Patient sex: M
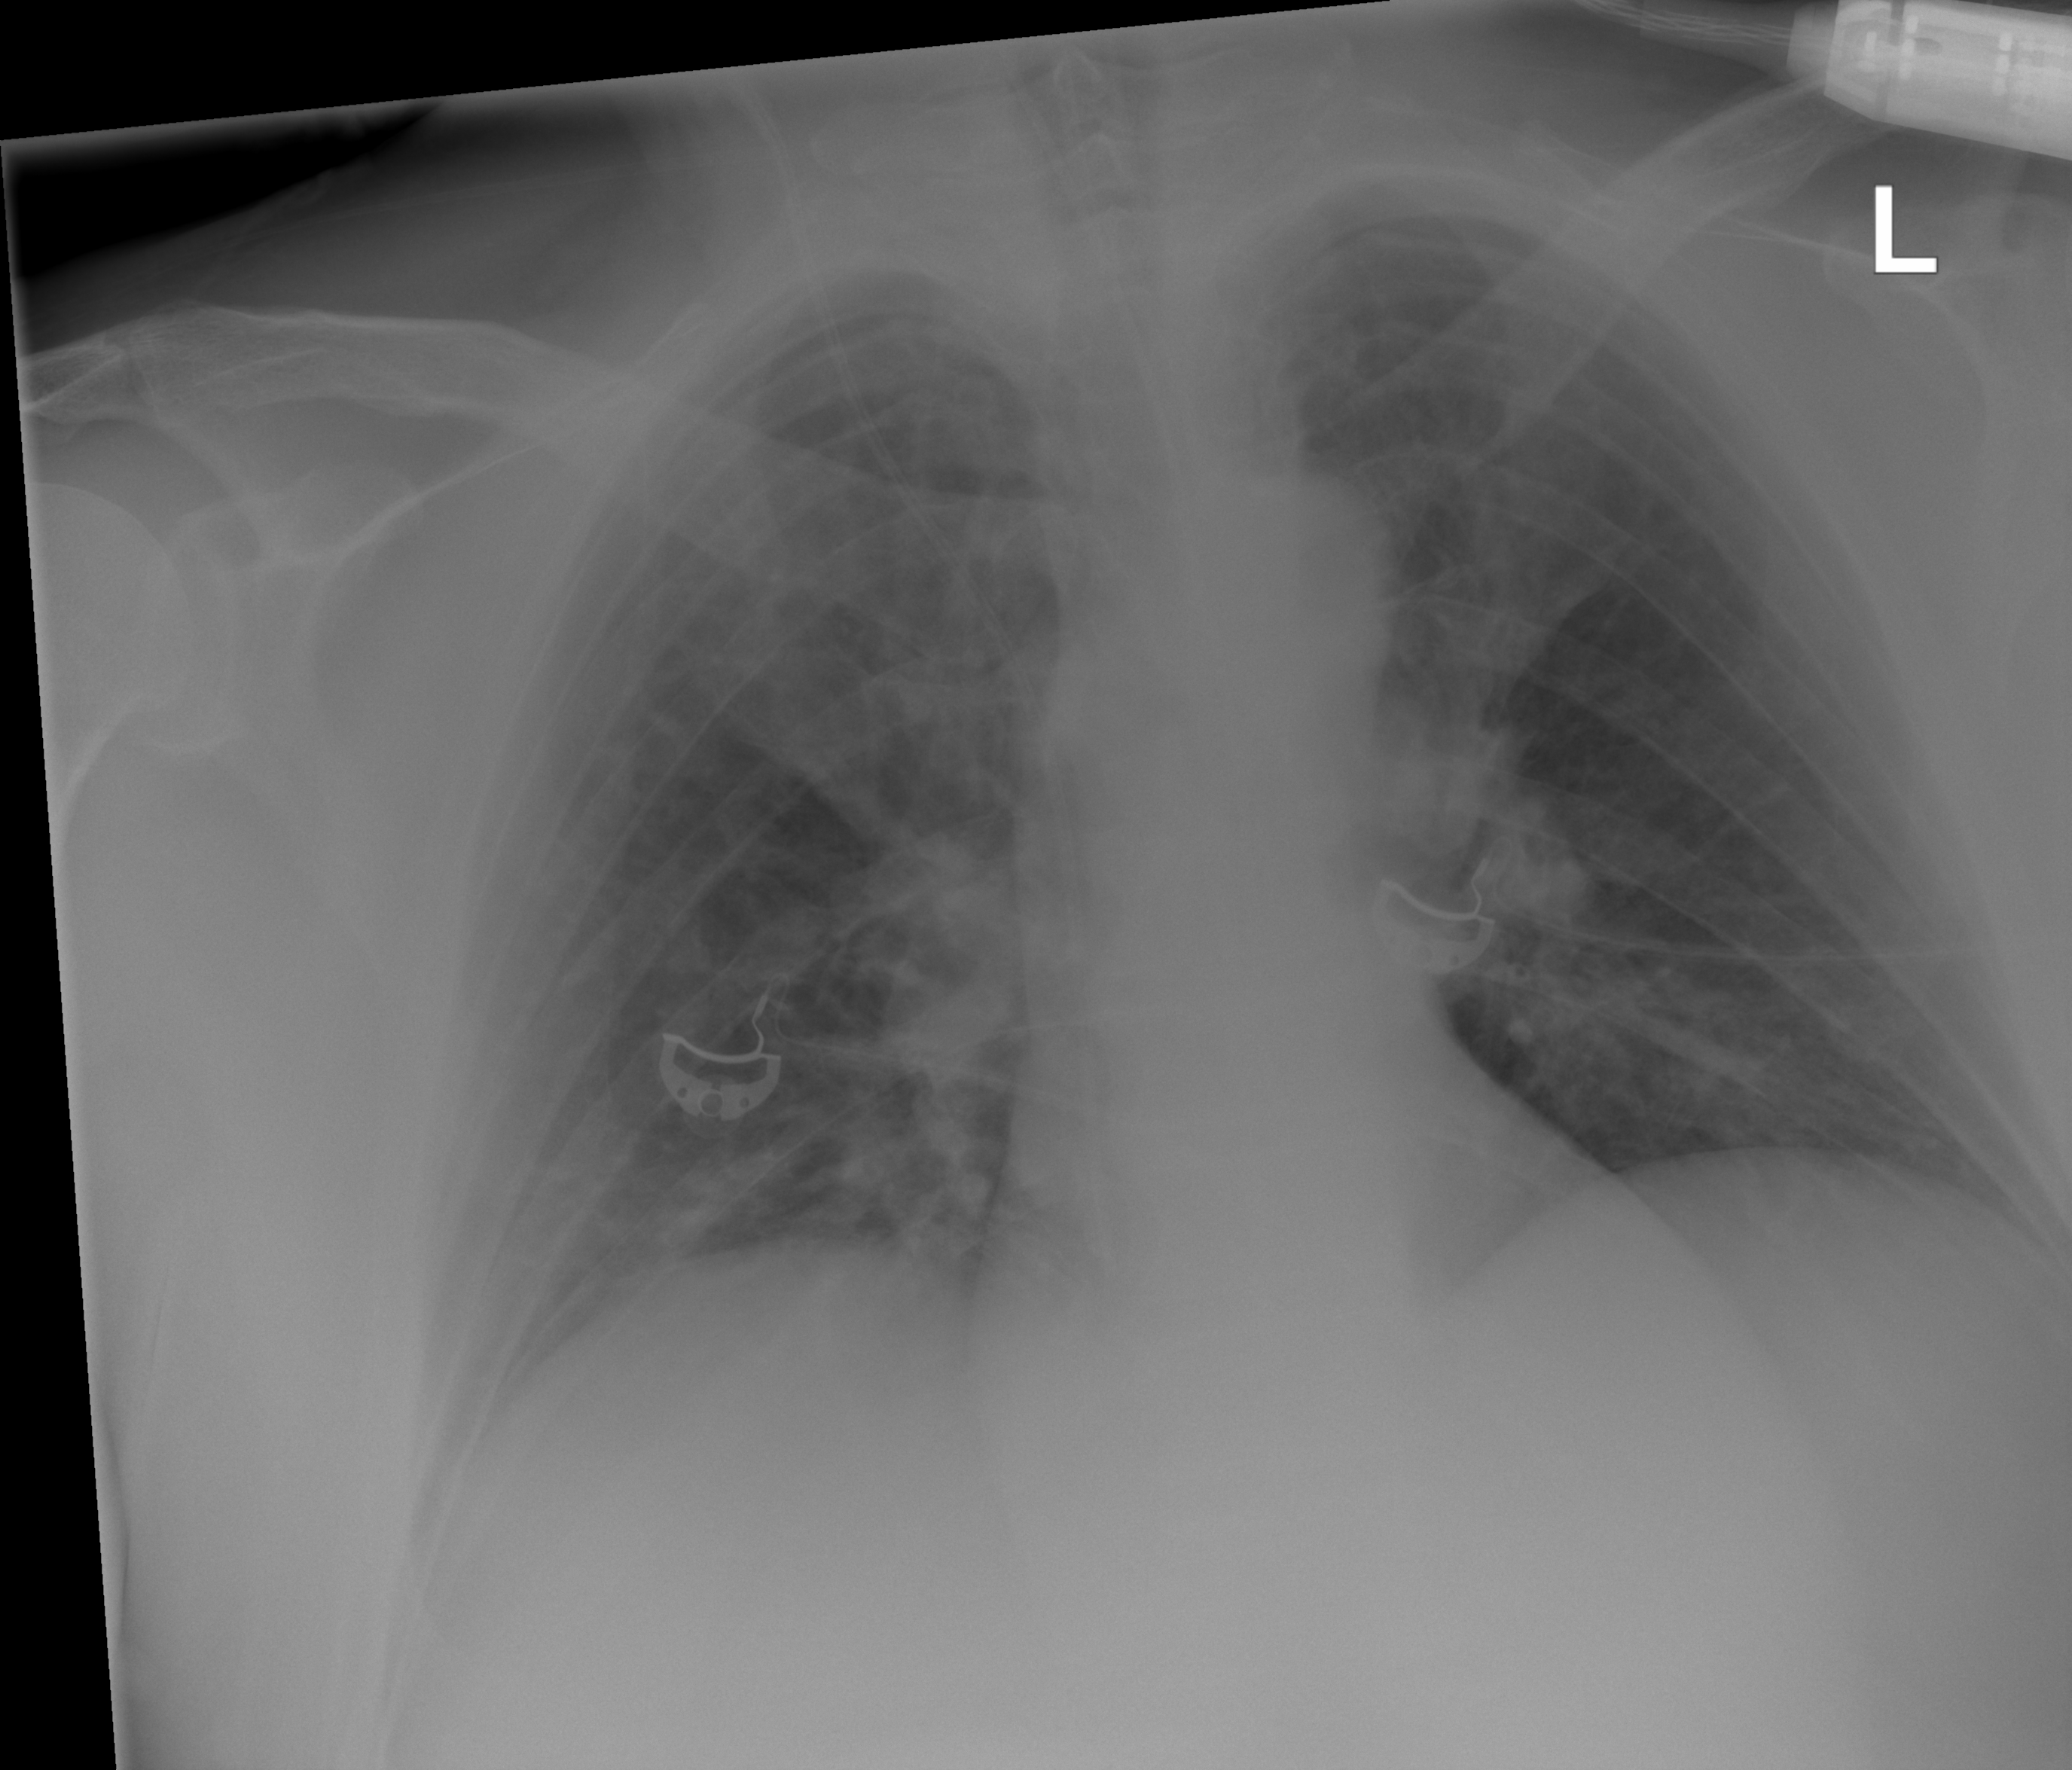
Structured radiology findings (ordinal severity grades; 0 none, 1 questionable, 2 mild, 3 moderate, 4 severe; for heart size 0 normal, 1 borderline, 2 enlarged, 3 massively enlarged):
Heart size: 0
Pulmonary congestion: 2
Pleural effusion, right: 0
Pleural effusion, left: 0
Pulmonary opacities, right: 0
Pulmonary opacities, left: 0
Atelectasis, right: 0
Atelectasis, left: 0